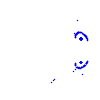
Particle: kaon